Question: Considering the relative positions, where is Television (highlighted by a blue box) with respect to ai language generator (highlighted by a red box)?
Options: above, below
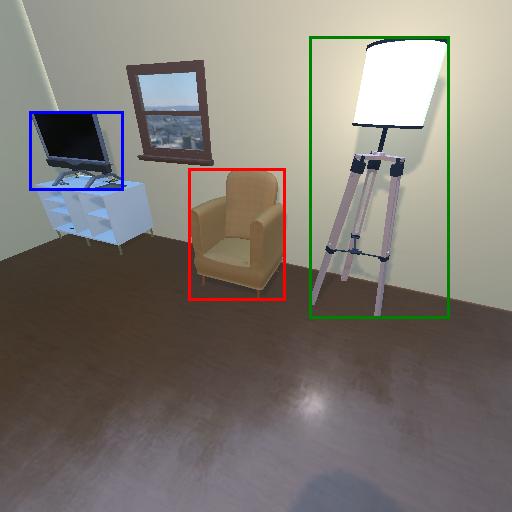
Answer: above